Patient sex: M
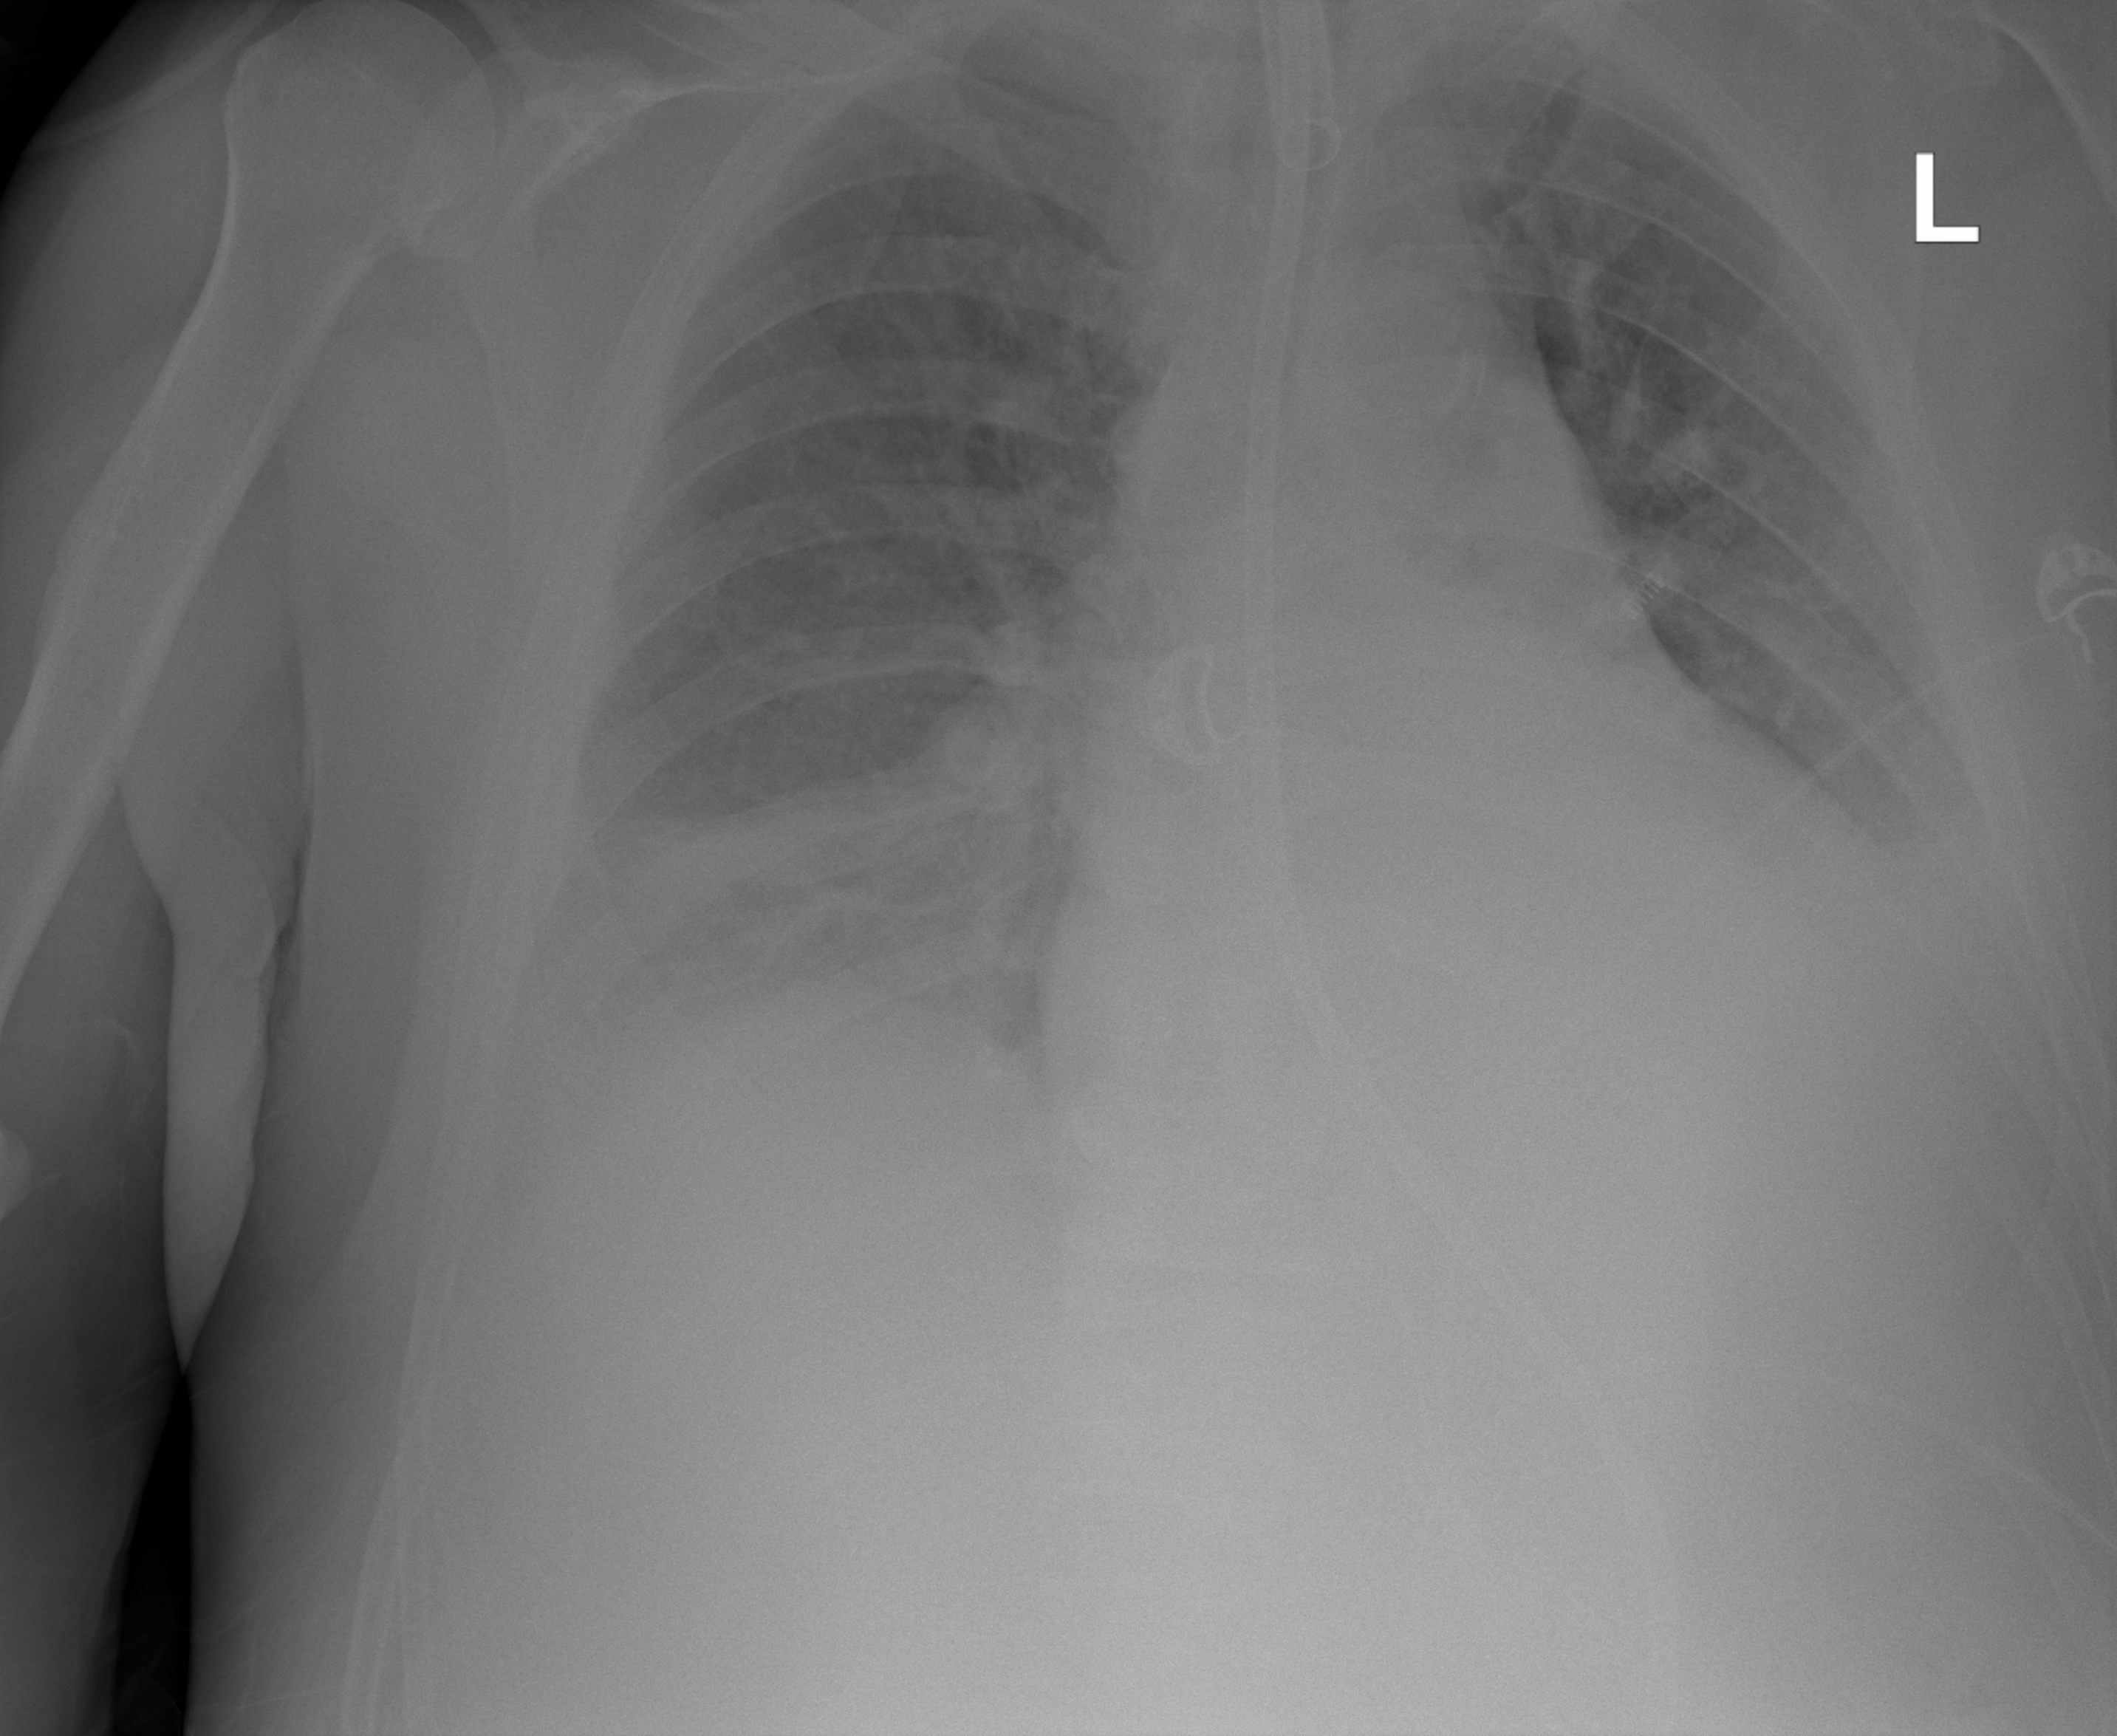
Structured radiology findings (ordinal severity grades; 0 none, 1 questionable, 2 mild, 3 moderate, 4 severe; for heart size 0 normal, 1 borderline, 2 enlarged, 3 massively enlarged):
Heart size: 2
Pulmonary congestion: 2
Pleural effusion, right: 3
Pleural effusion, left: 4
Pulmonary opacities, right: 3
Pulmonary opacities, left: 2
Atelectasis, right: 3
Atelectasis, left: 3